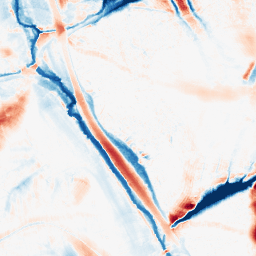
Category: morphological
Decomposition family: morphological_ellipse
Decomposition parameters: operation: average
width: 30
height: 50
Upsampling method: sinc_blackman
Upsampling parameters: scale: 2
kernel_size: 8
Upsampling scale: 2